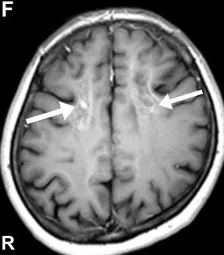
Brain CT and MRI. (E) Signal level is decreased in the white matter of the frontal lobe on the T1-weighted image.
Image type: radiology (mri)